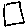
Label: square